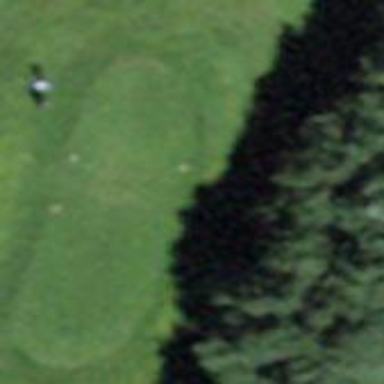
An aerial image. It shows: Golf tee.